Question: I am working with a (highly optimized/adapted version of) CakePHP 2.3 and my application is running on VERY slow hardware (300MHz ARM) so I am still optimizing wherever I can. One method of the framework is called VERY often and not very fast (~1-5ms), but I can not think of a way to improve it (without changing the output) - in total I spend ~10% of the total time in this method:
'''
public static function normalizeObjectArray($objects) {
$normal = array();
foreach ($objects as $i => $objectName) {
$options = array();
if (!is_int($i)) {
$options = (array)$objectName;
$objectName = $i;
}
list(, $name) = pluginSplit($objectName);
$normal[$name] = array('class' => $objectName, 'settings' => $options);
}
return $normal;
}
'''
The profiler has the following output for one of the calls - I already asked how to improve 'pluginSplit' <URL>:

(Profiling is about 10-15 times slower then normal execution)
Is it the 'is_int' that is that slow or where is that time "lost"?
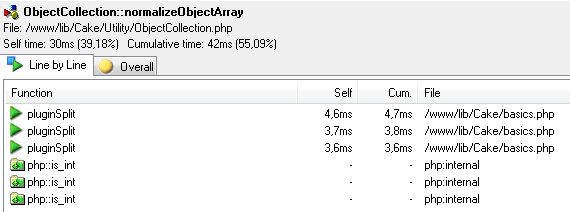
Answer: ## Optimize by removing the method.
<URL> is the method that converts arrays like this:
'''
public $foo = array(
'One',
'Two',
'Three' => array('option' => 1, 'other' => 2)
);
'''
into:
'''
public $foo = array(
'One' => array('className' => 'One', 'settings' => array()),
'Two' => array('className' => 'Two', 'settings' => array()),
'Three' => array('className' => 'Three', 'settings' => array('option' => 1, 'other' => 2))
);
'''
If instead of trying to optimize this code, you refactor the code to not call it and ensure that wherever it's called the array is in the format required (e.g. component, helper, behavior arrays), the logic is redundant and can simply be removed.